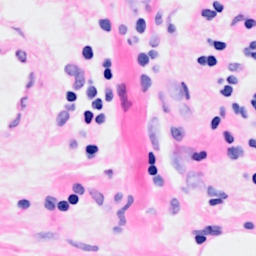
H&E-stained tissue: Breast